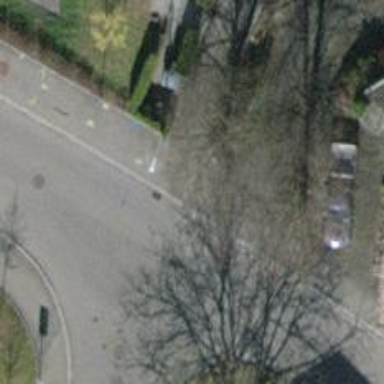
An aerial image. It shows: Concrete footway.